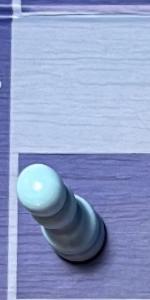
Label: Pawn_White